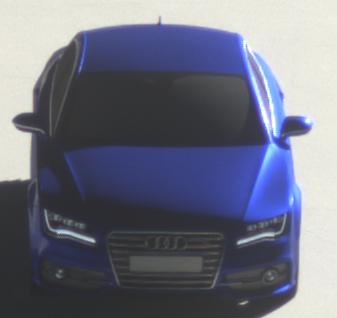
Make: Audi
Model: S7 Sportback cod
Detailed model: S7 (4G) Sportback
Model produced from: 2012/06
Model produced until: 2014/05
Doors: 5
Color: blue
Road condition: dry road
Daytime: morning or afternoon
Contrast: high contrast